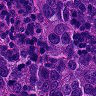
Metastatic tissue present: yes